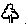
Label: tree